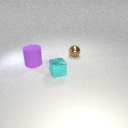
small brown metal sphere behind small cyan metal cube